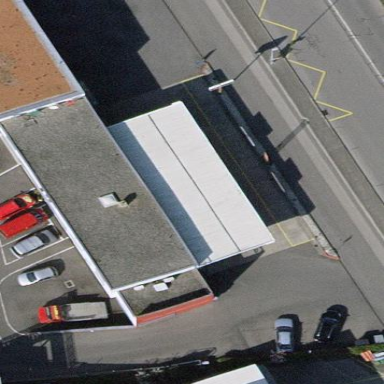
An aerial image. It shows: Fuel station located under roof.